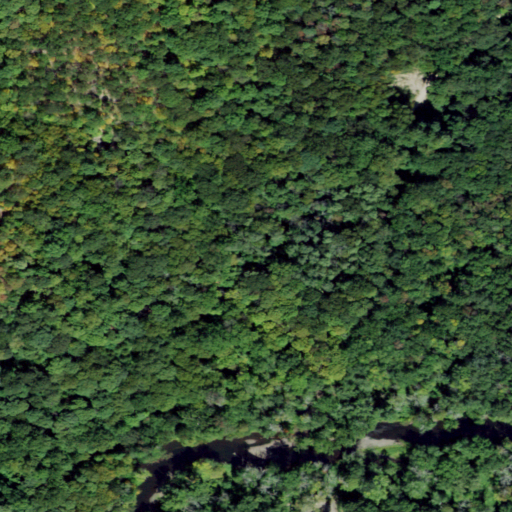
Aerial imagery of valley in New Jersey named Middle Valley containing deciduous forest and woody wetlands